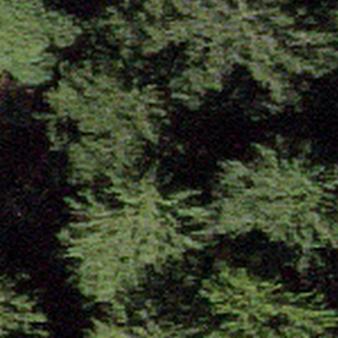
Label: other